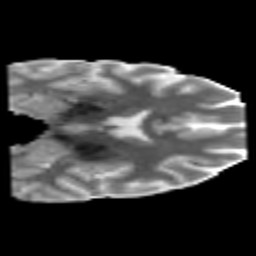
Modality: MD
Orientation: coronal
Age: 28
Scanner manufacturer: philips
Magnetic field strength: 3 T
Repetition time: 8.552 s
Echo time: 0.1273 s